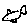
Label: fish